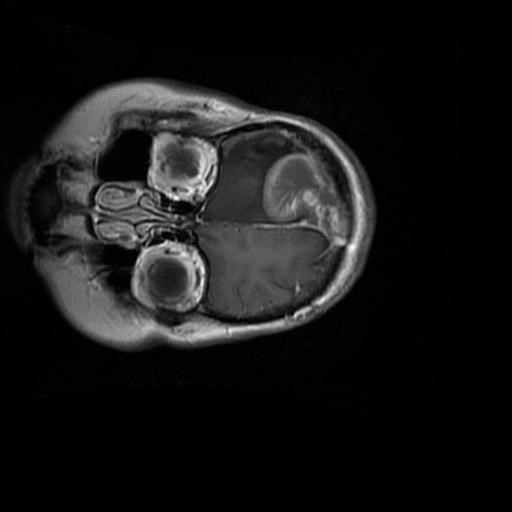
Label: brain_glioma